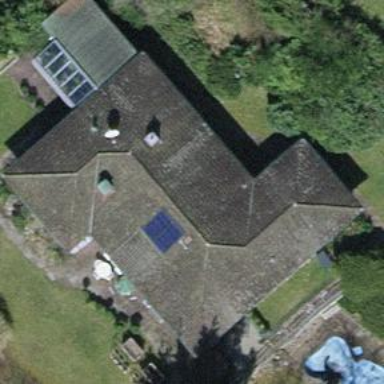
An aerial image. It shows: Detached building with tile roof.